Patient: sex M, age 63
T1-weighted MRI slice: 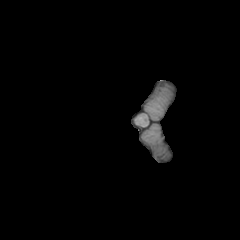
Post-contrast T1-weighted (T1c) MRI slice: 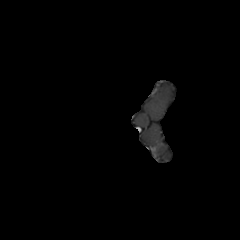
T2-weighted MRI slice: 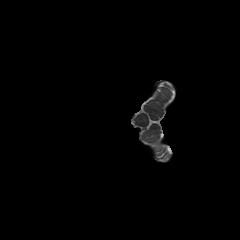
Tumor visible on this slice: no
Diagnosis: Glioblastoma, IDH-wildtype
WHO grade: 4